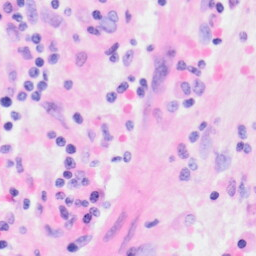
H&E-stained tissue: Kidney